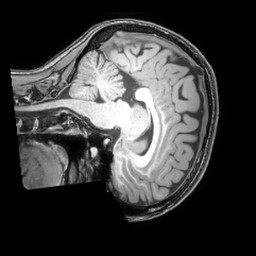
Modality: T1w
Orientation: sagittal
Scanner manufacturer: philips
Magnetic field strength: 3 T
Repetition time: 0.008 s
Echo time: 0.0035 s